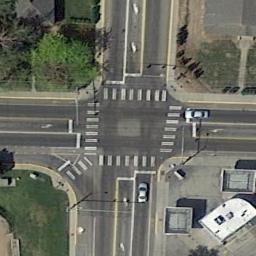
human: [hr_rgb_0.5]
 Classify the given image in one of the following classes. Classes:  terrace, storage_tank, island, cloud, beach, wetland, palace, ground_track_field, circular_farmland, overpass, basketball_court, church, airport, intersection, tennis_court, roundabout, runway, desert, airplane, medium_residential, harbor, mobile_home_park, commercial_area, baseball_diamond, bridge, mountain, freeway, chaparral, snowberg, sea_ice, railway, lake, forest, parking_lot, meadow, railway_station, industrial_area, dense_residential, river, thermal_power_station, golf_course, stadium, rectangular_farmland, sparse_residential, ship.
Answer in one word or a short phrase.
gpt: intersection